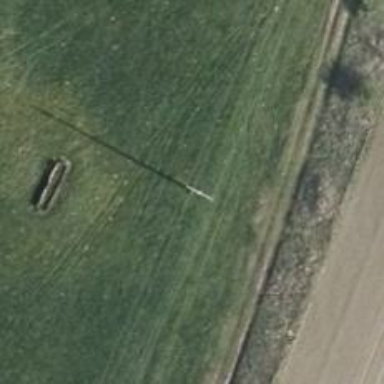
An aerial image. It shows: Power pole.